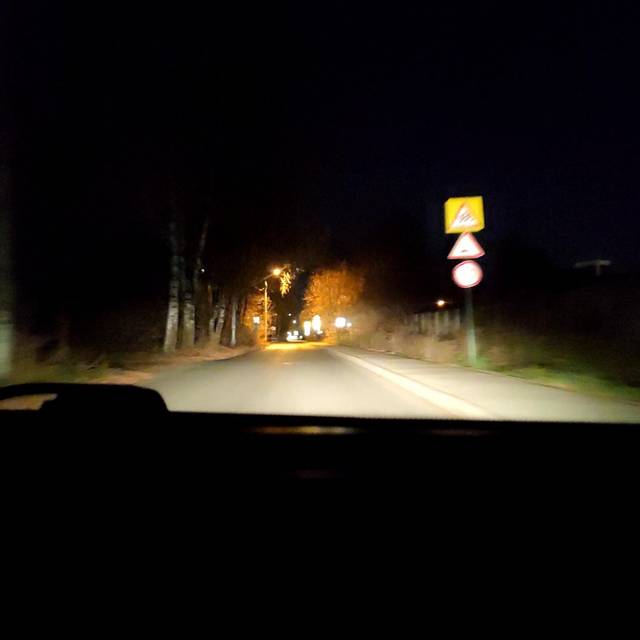
Region: Russia
Coordinates: 57.996, 56.183